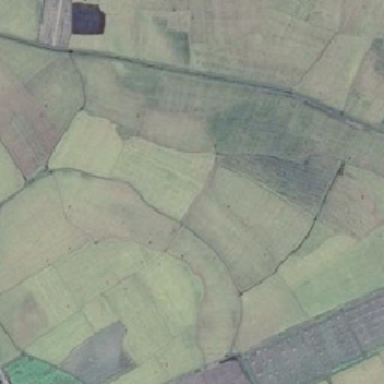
Many farmlands are bright green .